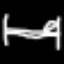
Label: bed